Interaction volume radius: 5 \u00c5
Interaction volume height: 20 \u00c5
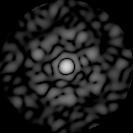
Disorder parameter: 0.8135